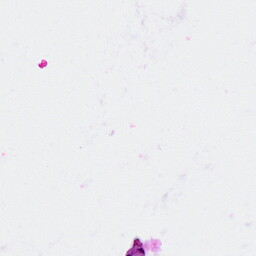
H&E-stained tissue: Breast